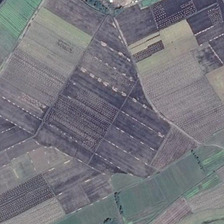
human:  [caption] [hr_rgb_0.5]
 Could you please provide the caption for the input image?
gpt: the farmland, divided into a great number of parts, is planted with a variety of crops .

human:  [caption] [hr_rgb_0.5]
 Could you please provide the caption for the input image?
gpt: several green trees are near a large piece of farmland .

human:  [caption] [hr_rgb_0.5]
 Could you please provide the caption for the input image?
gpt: the farmland, divided into a great number of parts, is planted with a variety of crops .

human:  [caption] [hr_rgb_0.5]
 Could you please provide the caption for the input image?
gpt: several green trees are near a large piece of farmland .

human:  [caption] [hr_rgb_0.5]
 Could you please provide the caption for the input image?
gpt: several green trees are near a large piece of farmland .